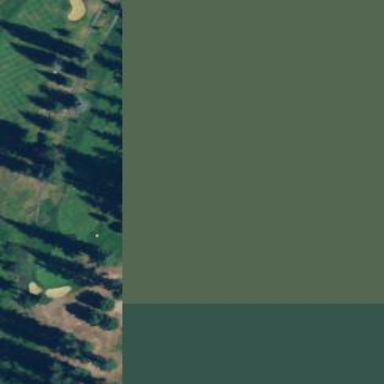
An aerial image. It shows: Grassy area designated as golf fairway.